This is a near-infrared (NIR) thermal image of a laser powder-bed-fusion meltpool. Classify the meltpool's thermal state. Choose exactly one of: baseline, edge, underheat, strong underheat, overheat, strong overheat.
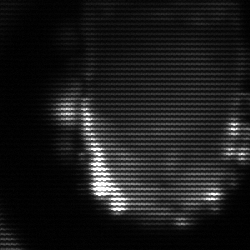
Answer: baseline